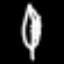
Label: leaf